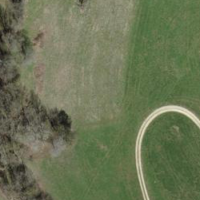
EUNIS habitat code: 52
Species observed at this site:
Nemobius sylvestris
Pseudochorthippus parallelus
Gomphocerippus rufus
Chorthippus biguttulus